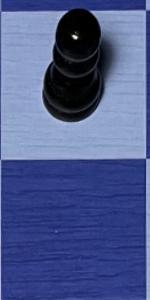
Label: Empty